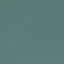
Land use / land cover class: SeaLake